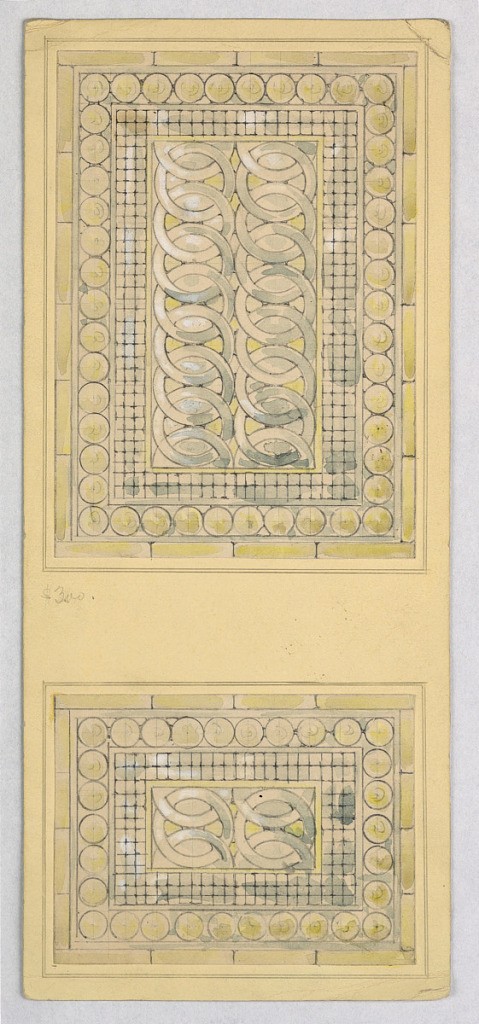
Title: Two Designs for Stained Glass Windows
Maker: Alice Cordelia Morse, American, 1863–1961
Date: late 19th century
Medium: Brush and watercolor, gouache, graphite on cream wove paper
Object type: Drawing
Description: Rectangular window; borders of circles, grids, and overlapping and linking circles. Below, the same but smaller.